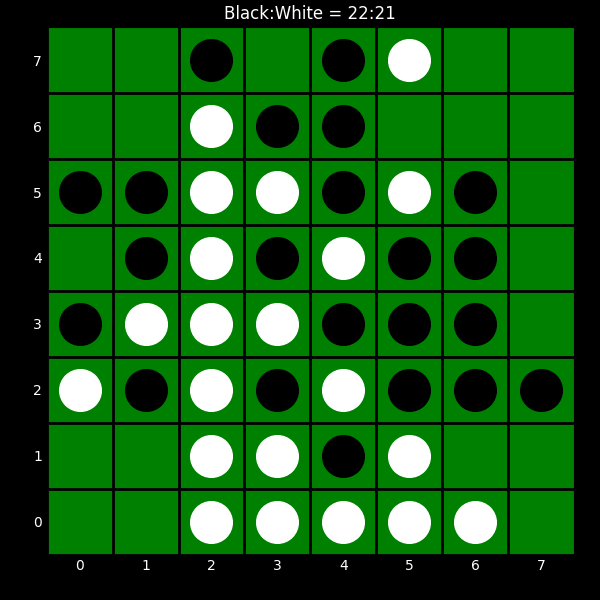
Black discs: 22
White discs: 21